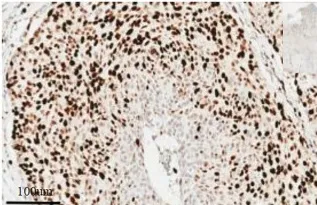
Immunohistochemical staining of Ki67. Bar=100 um.
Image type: pathology (immunostaining)